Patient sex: F
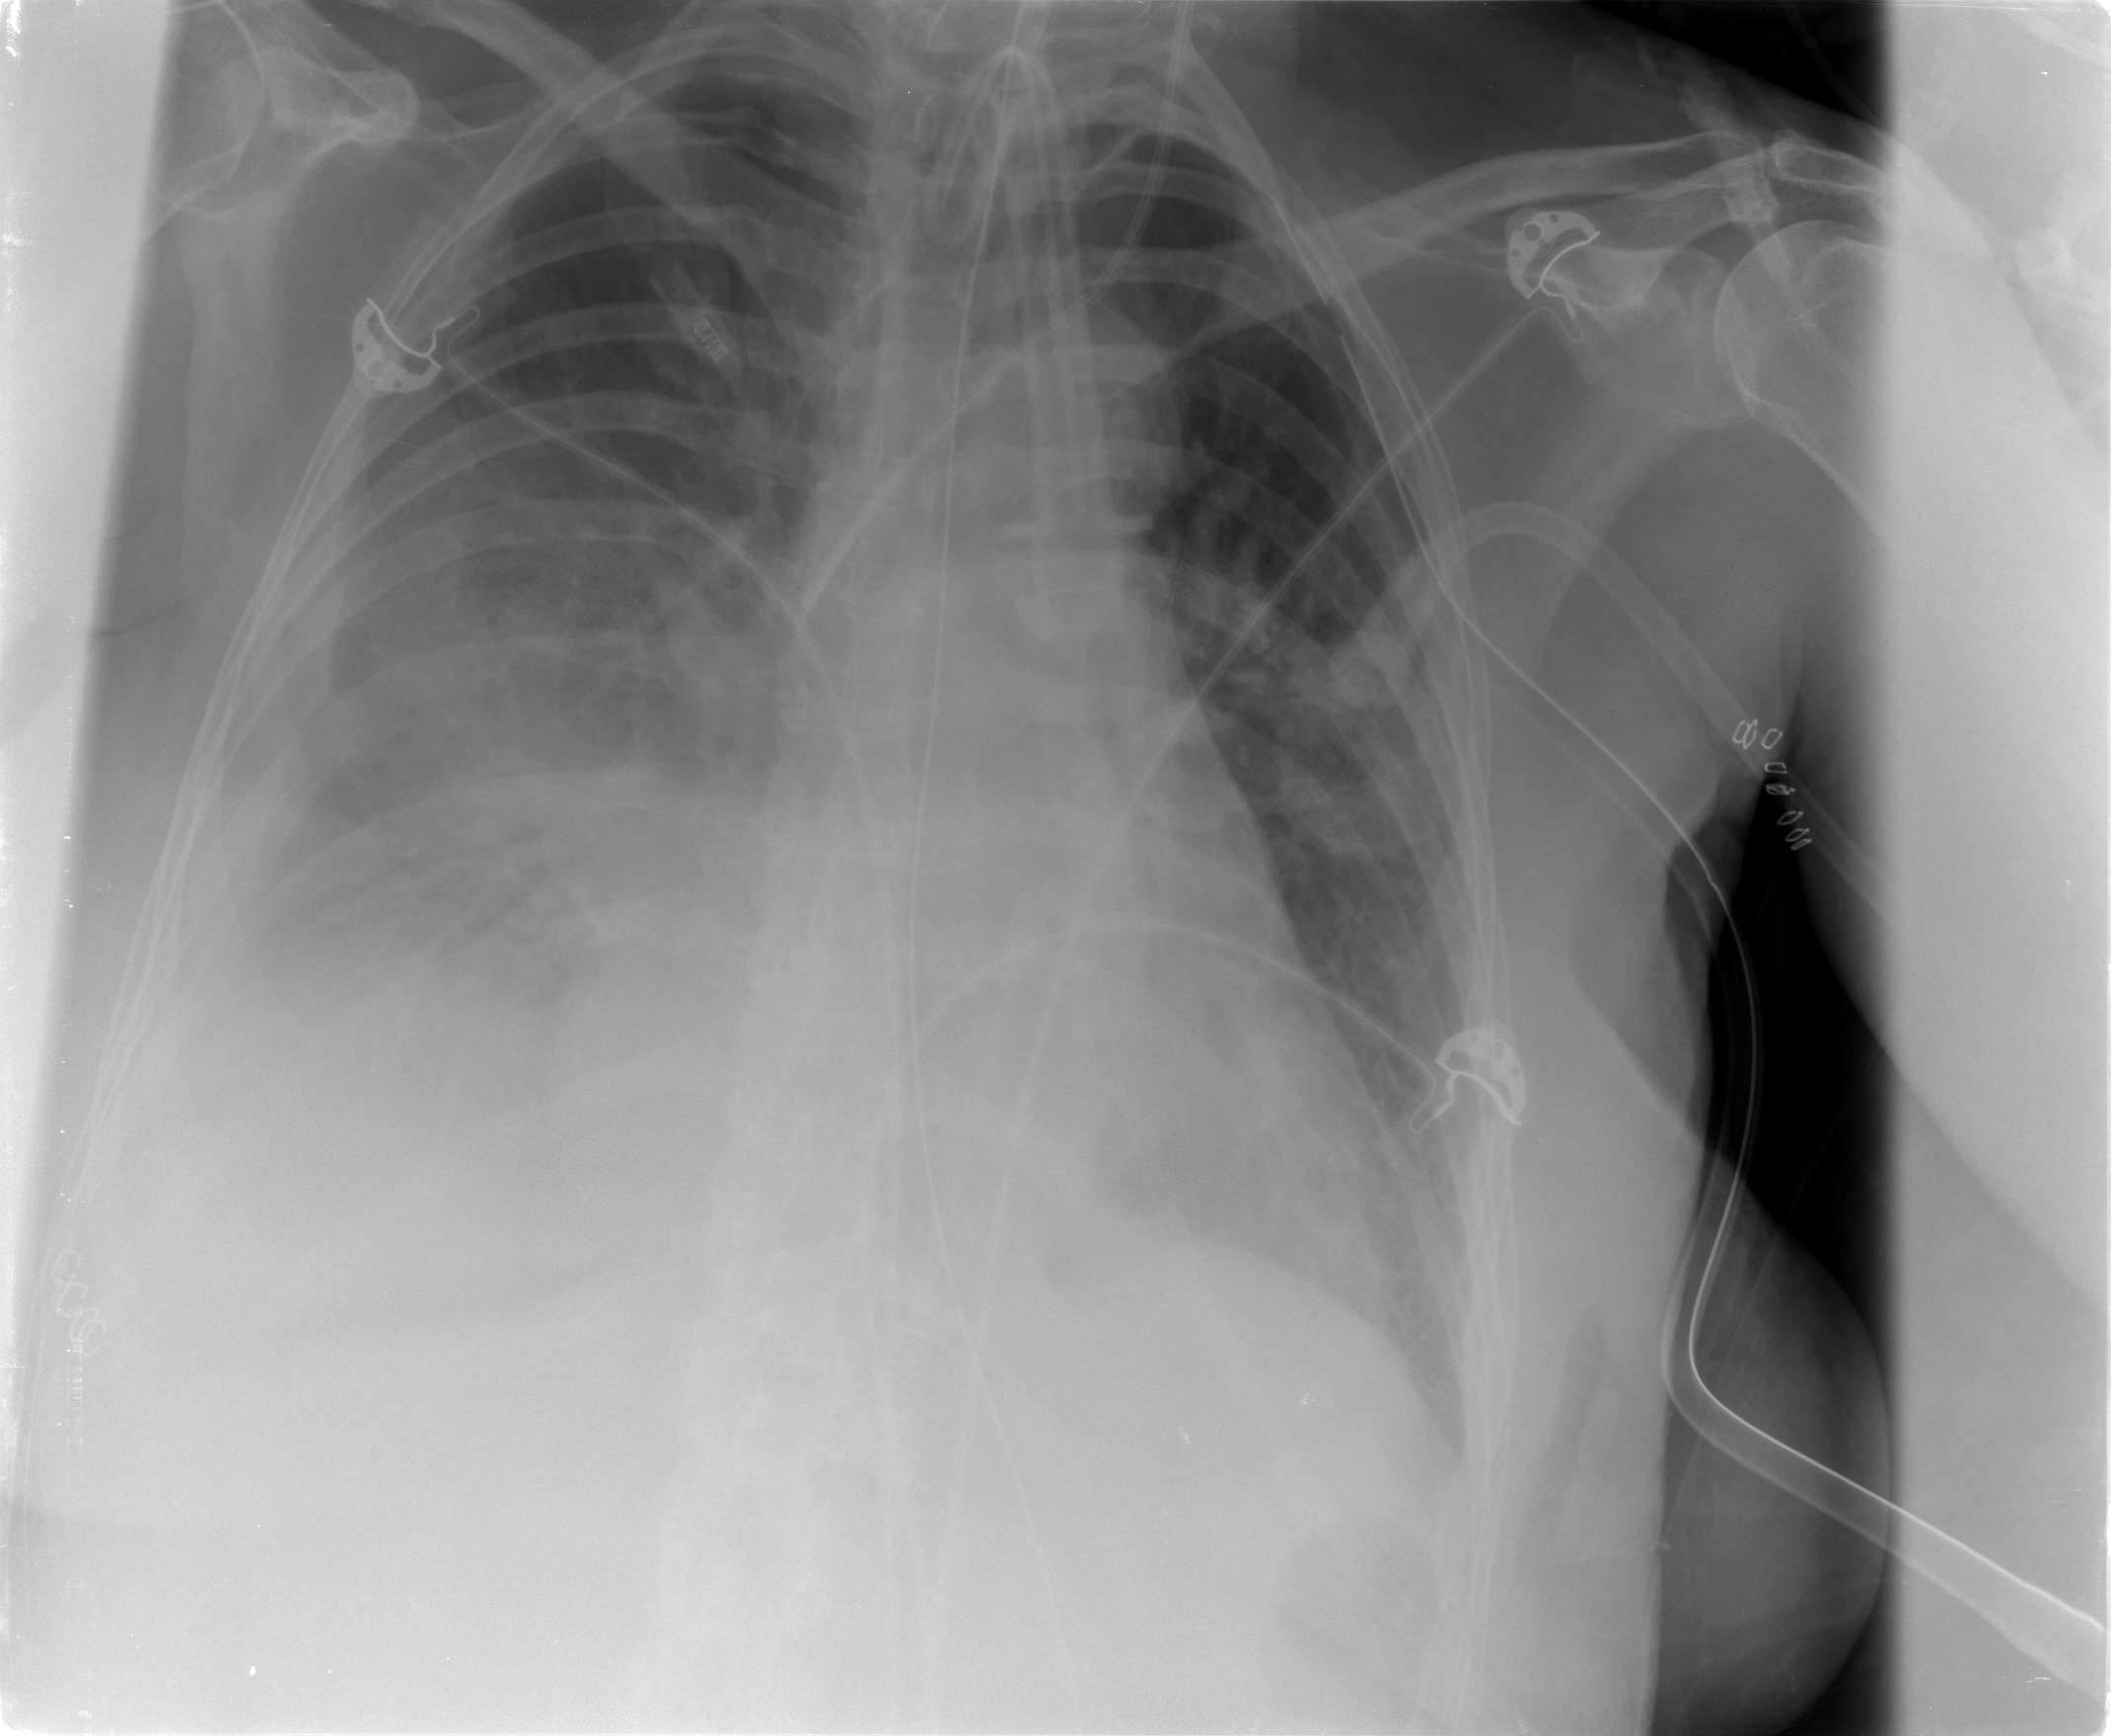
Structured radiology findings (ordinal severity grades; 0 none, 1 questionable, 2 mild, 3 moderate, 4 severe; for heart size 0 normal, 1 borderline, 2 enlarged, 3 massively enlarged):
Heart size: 2
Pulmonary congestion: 2
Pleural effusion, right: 3
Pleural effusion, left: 2
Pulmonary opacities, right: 2
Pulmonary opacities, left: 1
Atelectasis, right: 3
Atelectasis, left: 2